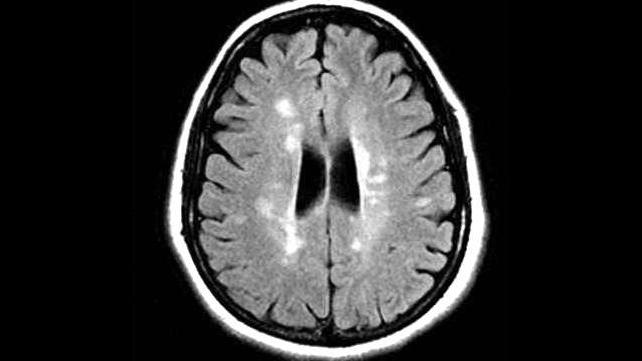
Label: notumor